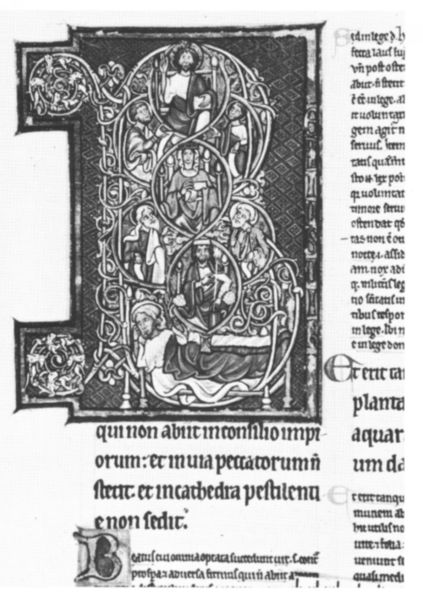
Titel: Psalter mit Glossen
Institution: Liverpool, City Libraries
Schlagwörter: gott, mann, schlaf, weiß, menschen, bunt, grau, männer, schwarz, zeichnung, ornament, alt, alte, bibel, kirche, figur, gold, blatt, schrift, liegen, figuren, könig, thron, inschrift, dekor, ornamente, verzierung, buch, kloster, religion, druck, seite, illustration, schwarzweiß, text, buchstabe, initiale, worte, kopie, anfang, buchdruck, buchseite, verziert, heiligenschein, nimbus, christus, jesus, mittelalter, segnen, mönch, mönche, heilige, jünger, maria, turban, prophet, verzierungen, christentum, letter, handschrift, wort, latein, schwrz, kirchenfenster, wörter, segensgestus, apostel, buchmalerei, majuskel, buchschmuck, wurzel jesse, minuskel, majestas domini, illumination, alte schrift, non, bibe, qui, b, n, karolingische minuskel, mönbch, malemalerei, buchtsaben